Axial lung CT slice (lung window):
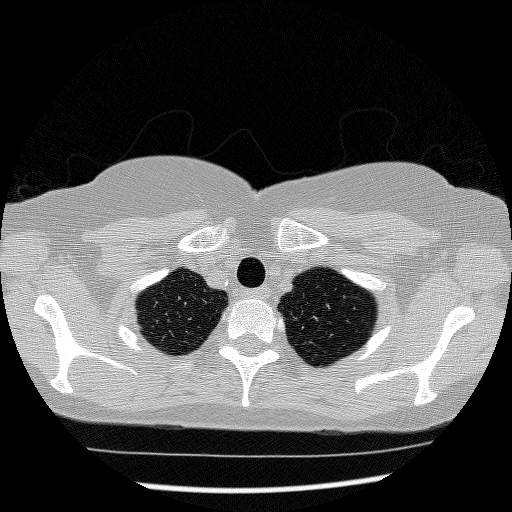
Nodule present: no